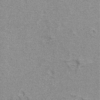
Label: not_dusty